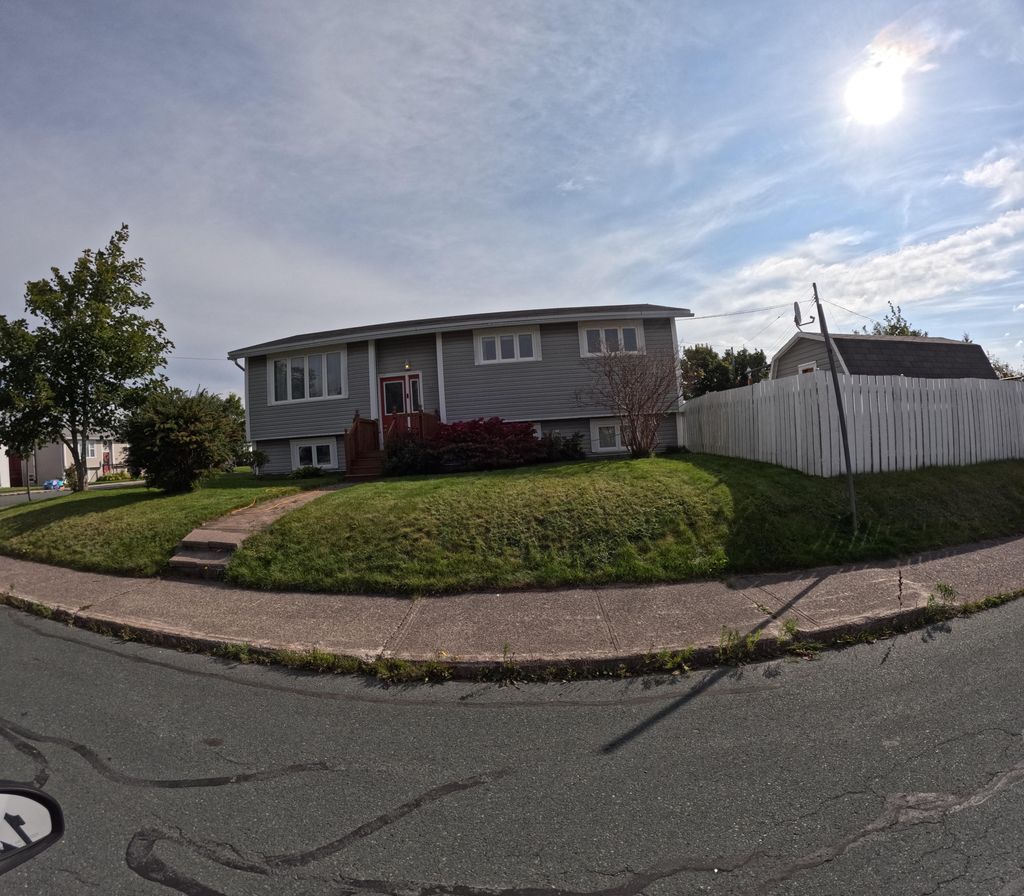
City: st_johns